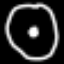
Label: clock